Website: lowes
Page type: account-selection
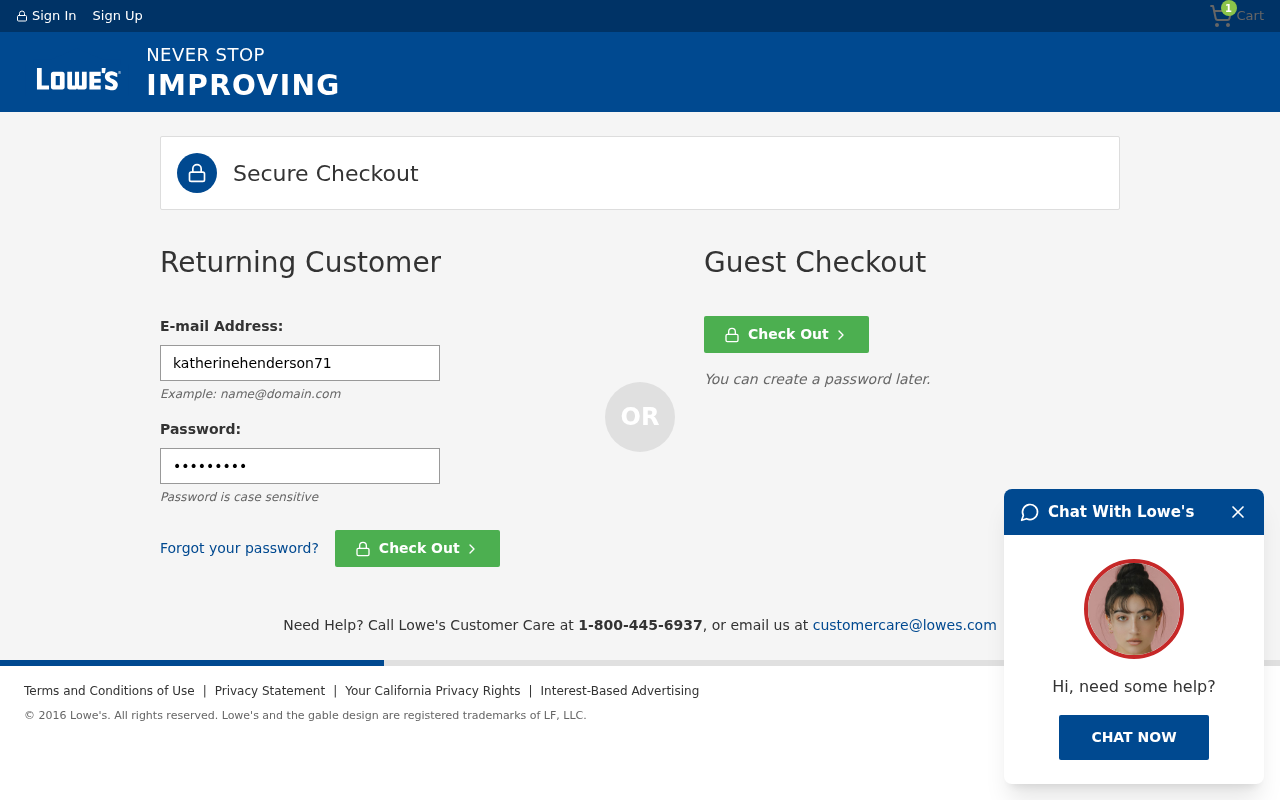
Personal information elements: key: PII_LOGIN_USERNAME
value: katherinehenderson71
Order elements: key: ORDER_NUM_ITEMS
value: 1